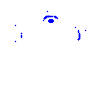
Particle: kaon